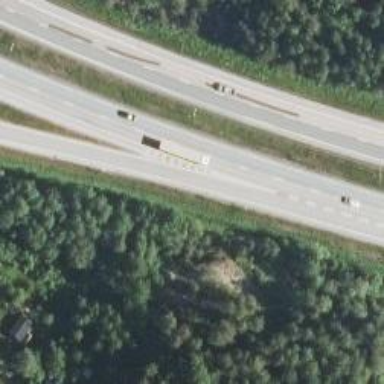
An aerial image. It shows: Asphalt motorway.